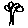
Label: flower